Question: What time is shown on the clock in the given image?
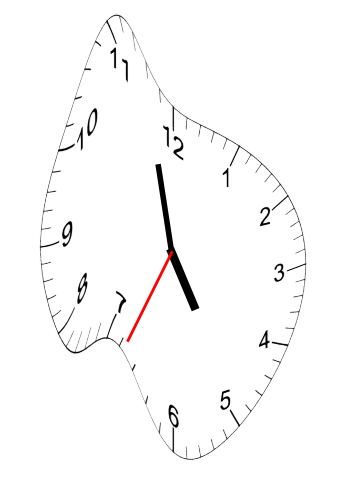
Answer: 04:57:34